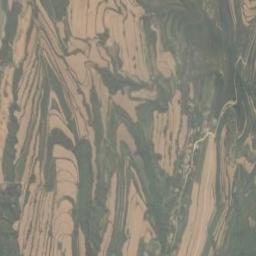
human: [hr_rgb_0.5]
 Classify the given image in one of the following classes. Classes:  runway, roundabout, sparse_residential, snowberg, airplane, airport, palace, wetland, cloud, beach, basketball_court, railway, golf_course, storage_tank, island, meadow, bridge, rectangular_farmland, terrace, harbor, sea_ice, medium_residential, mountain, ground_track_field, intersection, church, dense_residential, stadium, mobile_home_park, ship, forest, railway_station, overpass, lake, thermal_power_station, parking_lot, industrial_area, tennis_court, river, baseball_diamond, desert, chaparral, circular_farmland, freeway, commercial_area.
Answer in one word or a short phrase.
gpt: terrace